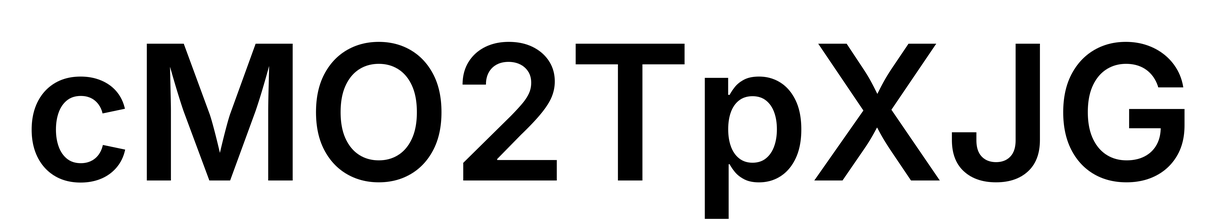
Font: Inter_SemiBold